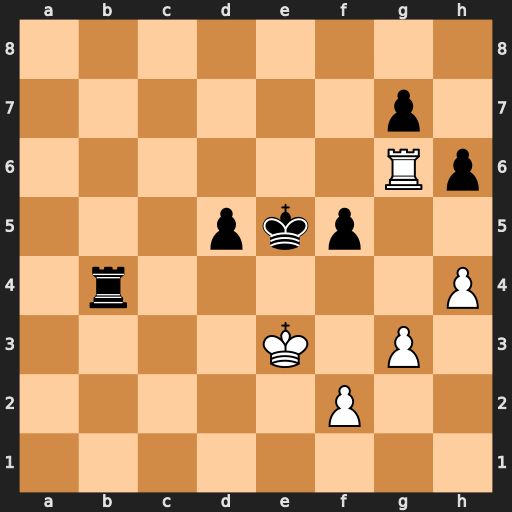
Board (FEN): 8/6p1/6Rp/3pkp2/1r5P/4K1P1/5P2/8
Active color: w
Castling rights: -
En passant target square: -
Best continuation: f4+ Rxf4 gxf4#